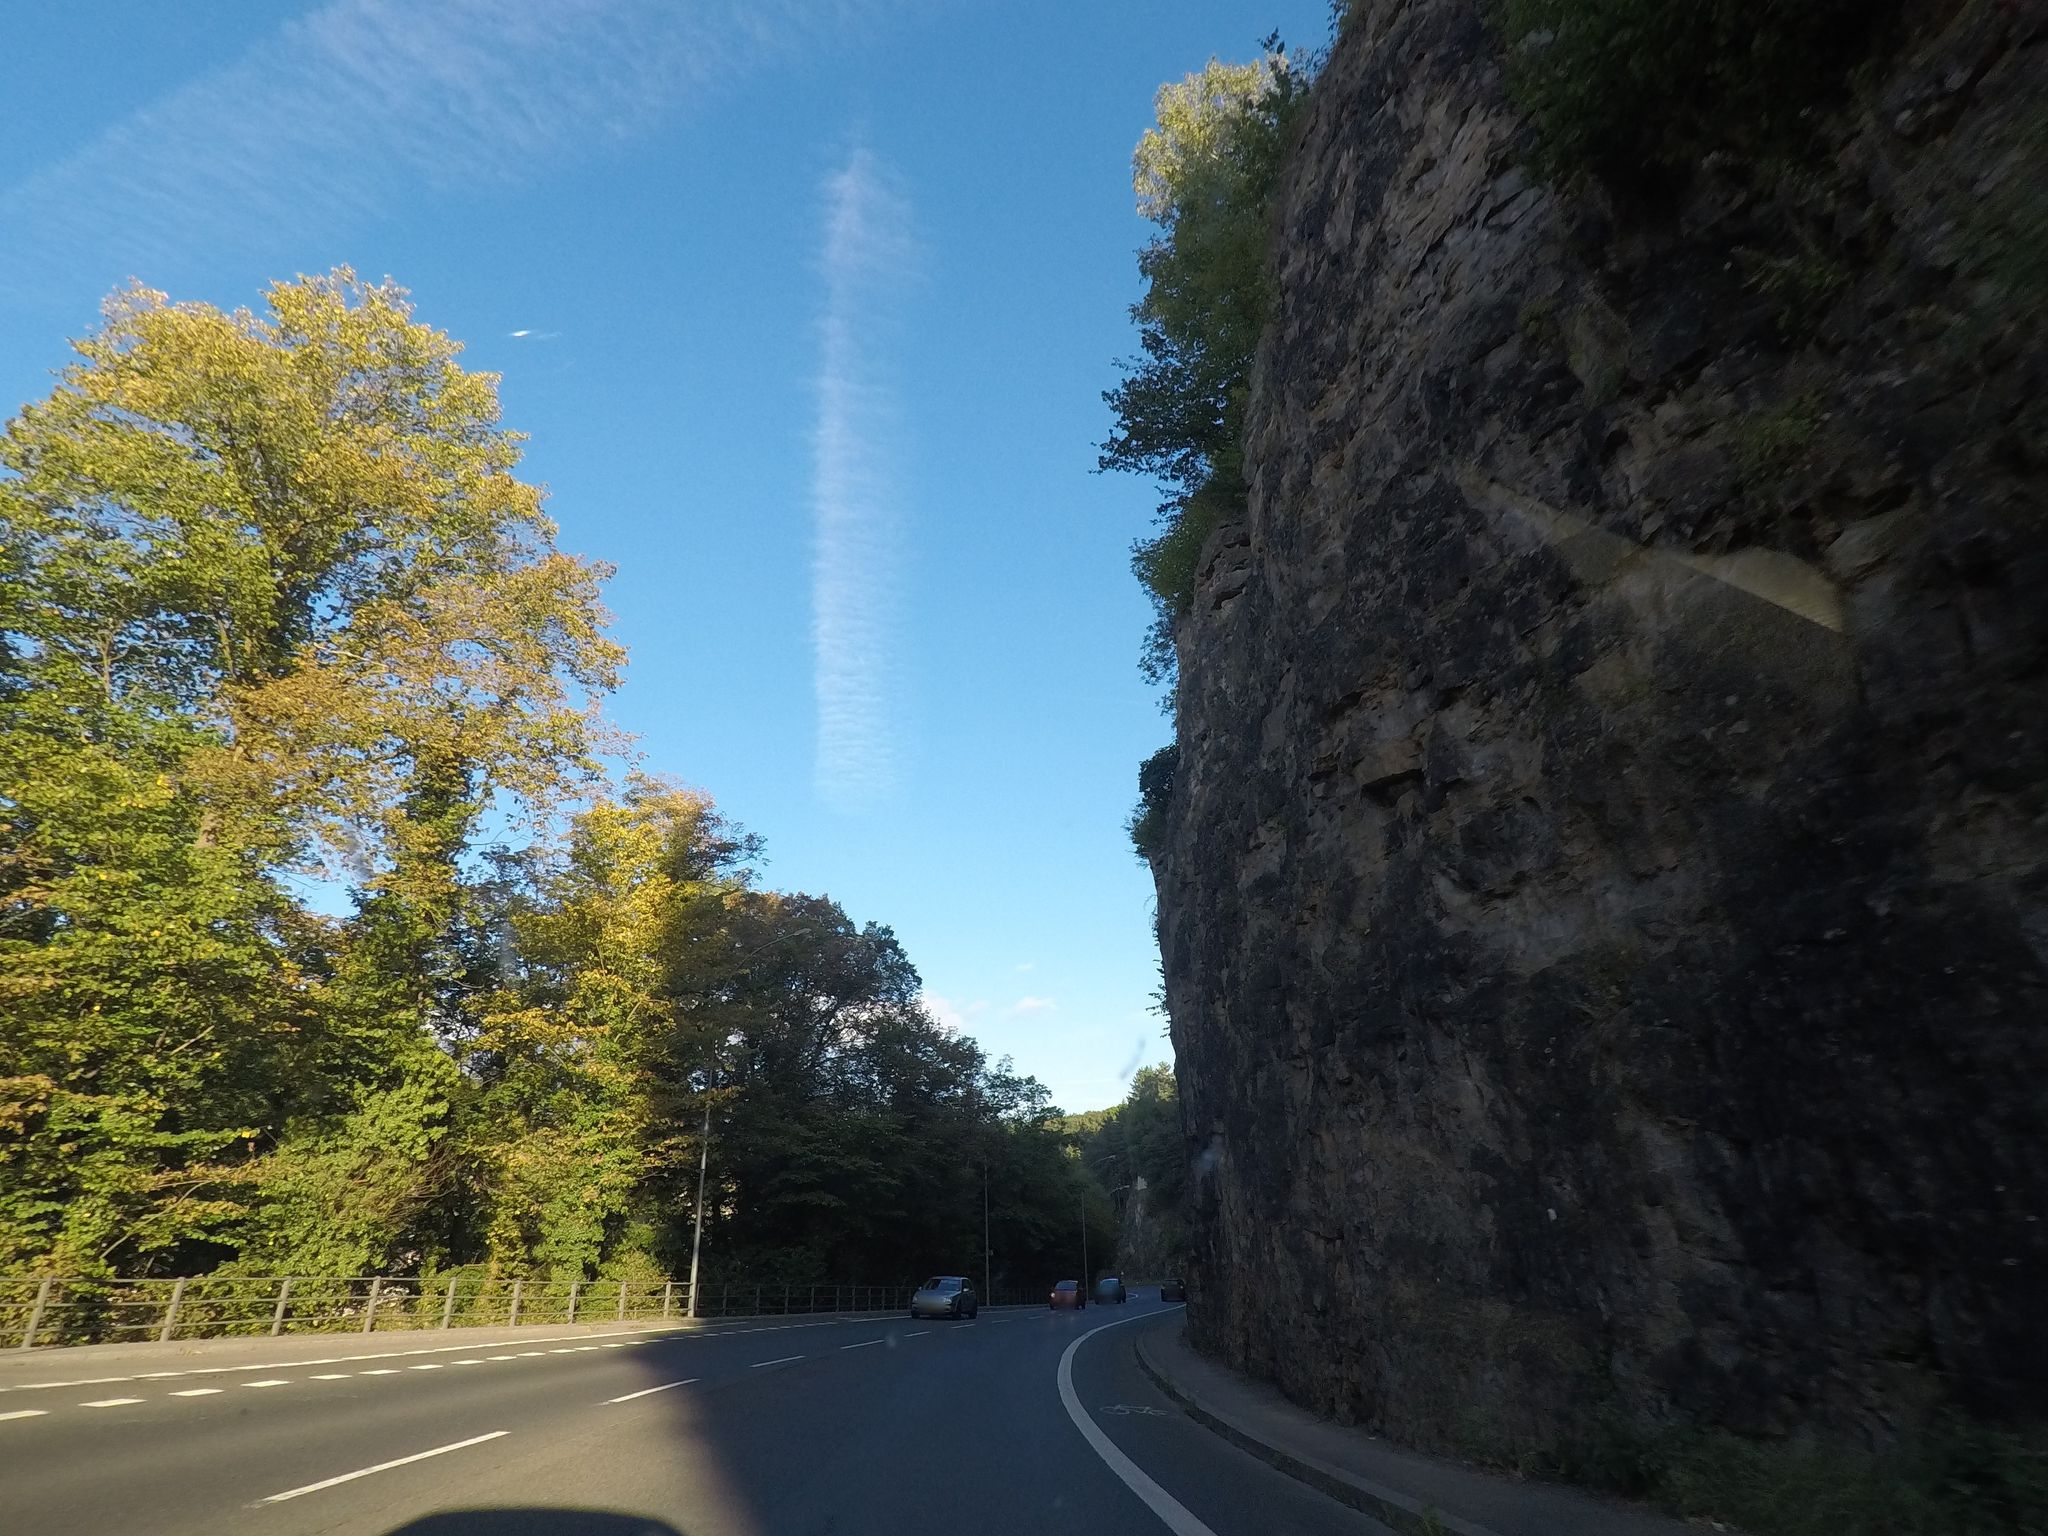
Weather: clear
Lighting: day
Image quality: slightly poor
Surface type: driving surface
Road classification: steps, path, residential
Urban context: urban centre
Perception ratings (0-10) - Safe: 0.66, Lively: 5.22, Beautiful: 9.55, Boring: 5, Depressing: 8.11, Wealthy: 4.16